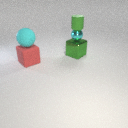
large green metal cube below small cyan metal sphere